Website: apple
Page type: account-selection
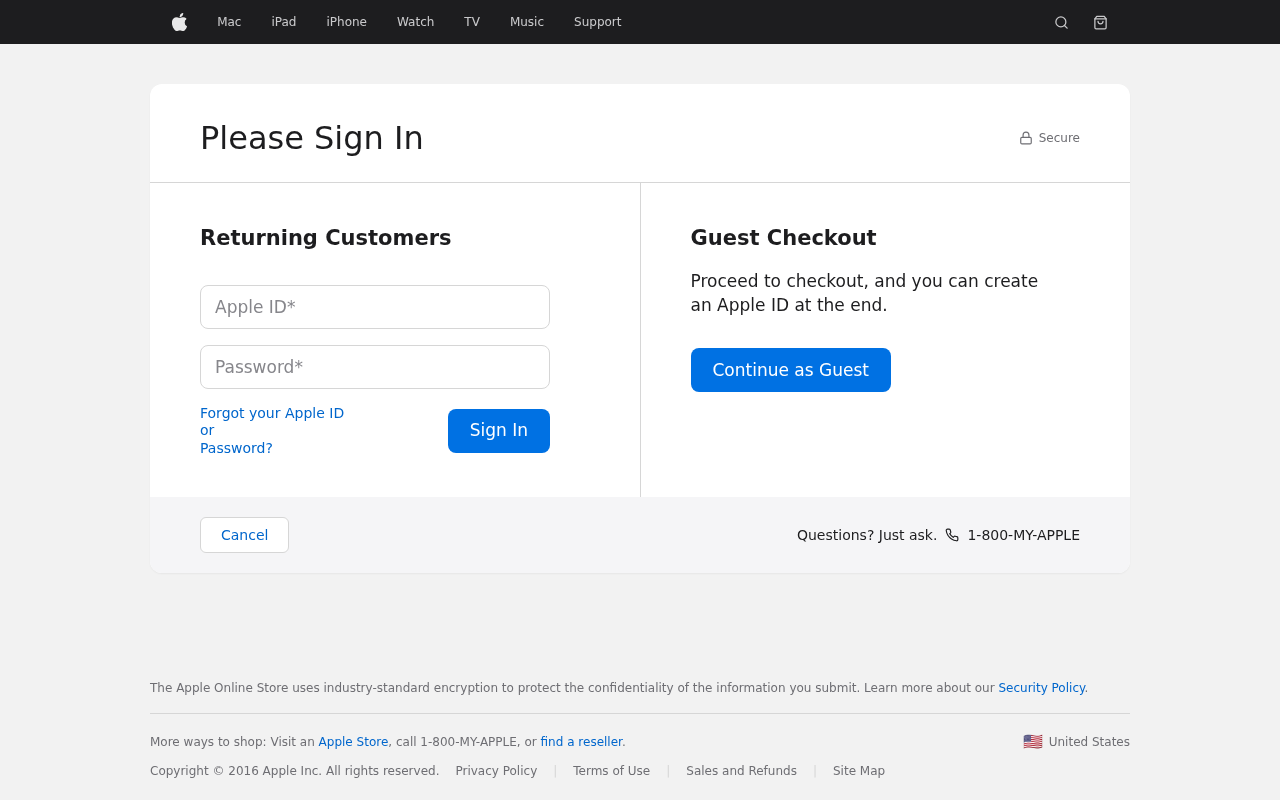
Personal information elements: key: PII_LOGIN_USERNAME
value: christopher1046